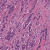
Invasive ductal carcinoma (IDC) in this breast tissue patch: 1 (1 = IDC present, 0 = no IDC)